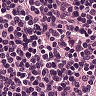
Metastatic tissue present: no